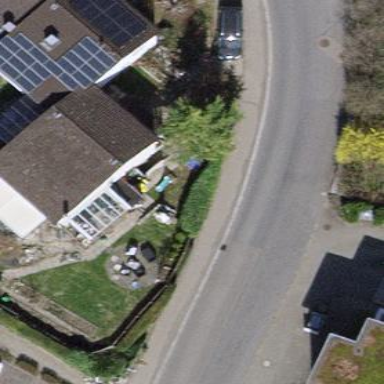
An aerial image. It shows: Terrace building.